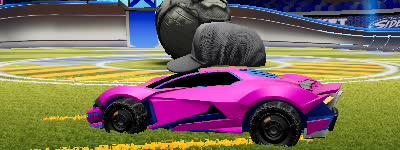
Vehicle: werewolf